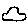
Label: car